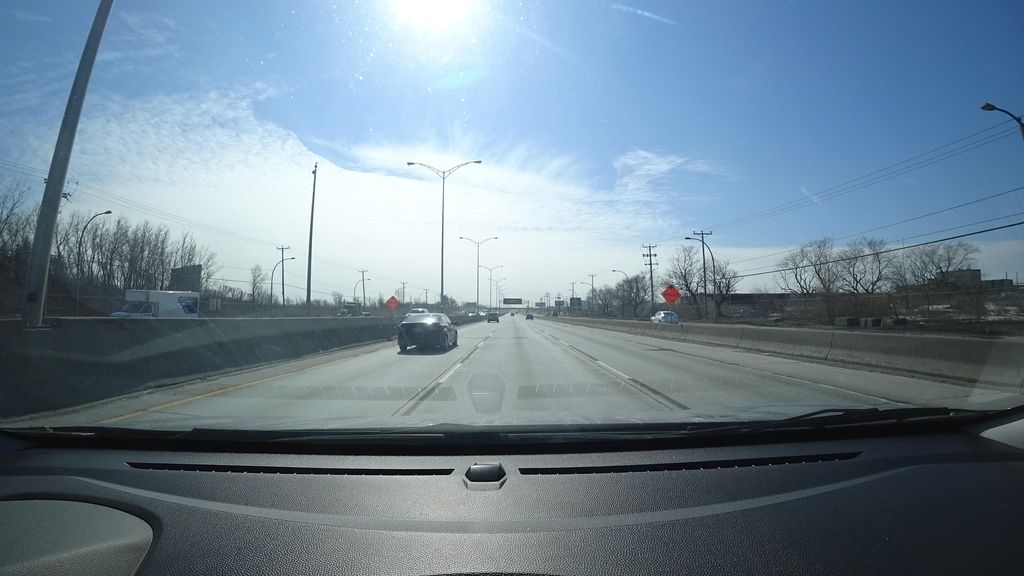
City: montreal